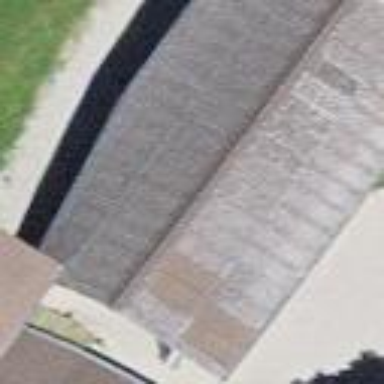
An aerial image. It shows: Garage.